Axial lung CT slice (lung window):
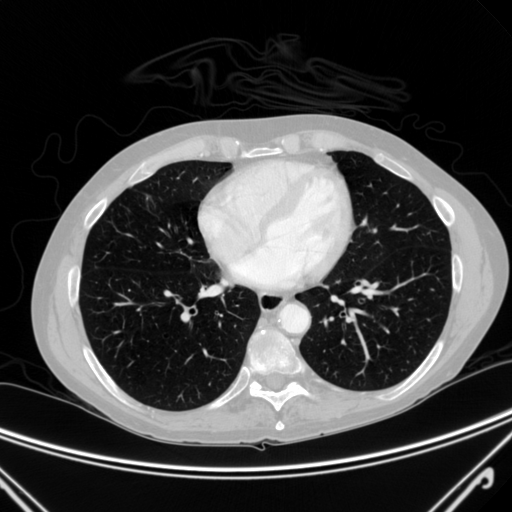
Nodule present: no